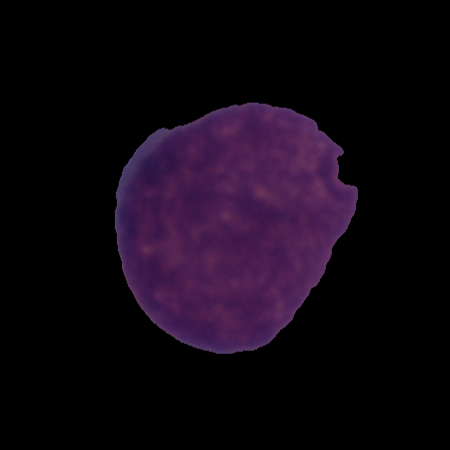
Label: cancer